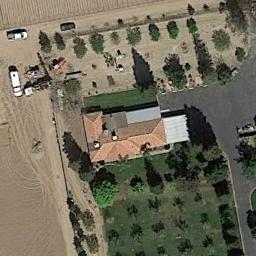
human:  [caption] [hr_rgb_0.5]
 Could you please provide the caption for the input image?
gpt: There are several houses on the grass, And behind them are lush woods .

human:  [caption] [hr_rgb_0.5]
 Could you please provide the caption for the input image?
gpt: Many cars are beside the sparse residential .

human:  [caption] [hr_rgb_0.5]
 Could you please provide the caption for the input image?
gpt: The sparse residential is on the grass next to some trees and bare land .

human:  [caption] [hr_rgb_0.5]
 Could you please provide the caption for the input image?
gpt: In sparse residential areas there are several houses of various sizes and many green trees surrounded by farmland .

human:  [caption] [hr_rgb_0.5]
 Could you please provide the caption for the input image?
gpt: A sparse residential area with some green bushes and an orange building .